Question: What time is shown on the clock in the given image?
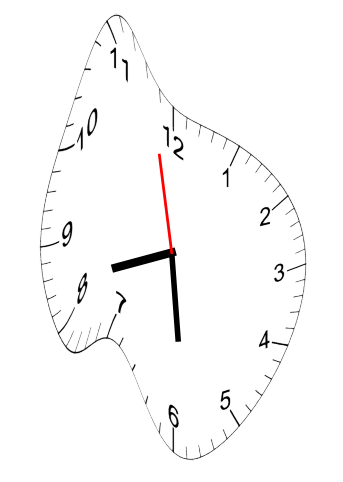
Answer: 08:28:58